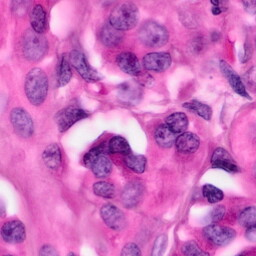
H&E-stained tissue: Pancreatic